Question: Call BaseAdapter In Fragment Close Application
Comment in line spinner.setAdapter(new Category_Adapter(getActivity(), categorylist));
Work

'''
public class FragmentNews extends Fragment {
ArrayList<Category> categorylist = new ArrayList<Category>();
@Override
public View onCreateView(final LayoutInflater inflater,
ViewGroup container, Bundle savedInstanceState) {
// TODO Auto-generated method stub
final View rootView = inflater.inflate(R.layout.fragment_news,
container, false);
Spinner spinner = (Spinner) rootView.findViewById(R.id.category);
new fechPosts().execute("");
return rootView;
}
class fechPosts extends AsyncTask<String, String, String> {
@Override
protected void onPreExecute() {
ringProgressDialog = new ProgressDialog(getActivity());
ringProgressDialog.setMessage("dr Hl rsl pym");
ringProgressDialog.setCancelable(true);
ringProgressDialog.show();
super.onPreExecute();
}
@Override
protected String doInBackground(String... params) {
String result = fetch(params[0]);
return result;
}
@Override
protected void onPostExecute(String result) {
super.onPostExecute(result);
Activity myActivity = getActivity();
spinner.setAdapter(new Category_Adapter(getActivity(), categorylist));
ringProgressDialog.dismiss();
}
}
public String fetch(String titel) {
// Create a new HttpClient and Post Header
HttpClient httpclient = new DefaultHttpClient();
HttpGet httppost = null;
httppost = new HttpGet(
"http://mynikan.ir/paliz/mobile/GetAllProduct.php");
String r = "ok";
String result = null;
InputStream inputStream = null;
try {
HttpResponse response = httpclient.execute(httppost);
HttpEntity entity = response.getEntity();
inputStream = response.getEntity().getContent();
BufferedReader reader = new BufferedReader(new InputStreamReader(
inputStream, "iso-8859-1"));
StringBuilder sb = new StringBuilder();
sb.append(reader.readLine() + "
");
String line = "";
while ((line = reader.readLine()) != null) {
sb.append(line + "
");
}
result = sb.toString();
JSONArray array = null;
try {
array = new JSONArray(result);
} catch (JSONException e) {
e.printStackTrace();
}
if (array.length() != 0) {
for (int i = 0; i < array.length(); i++) {
JSONObject json_data;
try {
json_data = array.getJSONObject(i);
Category obj = new Category();
obj.Image = json_data.getString("Product_Image");
obj.Title = json_data.getString("Price");
categorylist.add(obj);
} catch (JSONException e) {
e.printStackTrace();
}
}
} else {}
} catch (ClientProtocolException e) {
} catch (IOException e) {
}
return r;
}
'''
'''
public class Category_Adapter extends BaseAdapter {
public String[] items;
public LayoutInflater myinflater;
Context context;
static class ViewHolder
{
TextView text;
TextView price;
ImageView im;
}
public int[] picmenu;
ArrayList<Category> categorylist = new ArrayList<Category>();
public Category_Adapter(Context c, ArrayList<Category> pthemop) {
myinflater = LayoutInflater.from(c);
context = c;
categorylist = pthemop;
}
@Override
public int getCount() {
// TODO Auto-generated method stub
return categorylist.size();
}
@Override
public Object getItem(int position) {
// TODO Auto-generated method stub
return position;
}
@Override
public long getItemId(int position) {
// TODO Auto-generated method stub
return position;
}
@Override
public View getView(final int position, View convertView, ViewGroup parent)
{
final ViewHolder holder;
// /////
if (convertView == null) {
convertView = myinflater.inflate(R.layout.snipper_single, null);
holder = new ViewHolder();
holder.text = (TextView) convertView.findViewById(R.id.text);
holder.im = (ImageView) convertView.findViewById(R.id.image);
convertView.setTag(holder);
} else {
holder = (ViewHolder) convertView.getTag();
}
holder.text.setText(categorylist.get(position).Title);
Picasso.with(context).load(categorylist.get(position).Image)
.into(holder.im);
return convertView;
}}
'''
'''
public class Category {
String Title;
String Image;
'''
}
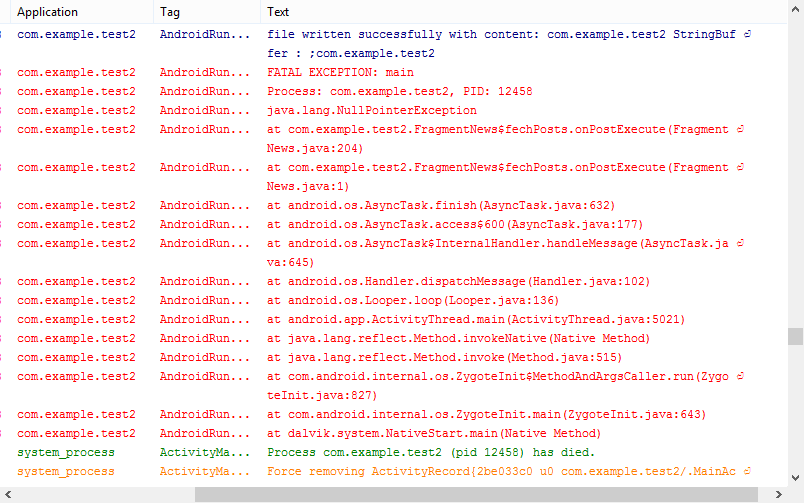
Answer: Here:
'''
spinner.setAdapter(new Category_Adapter(getActivity(), categorylist));
'''
line causing issue because 'spinner' object of Spinner is 'null'.
In 'onCreateView' method creating new object instead of initializing object which is using in 'spinner'.
Change 'onCreateView' method as:
'''
spinner = (Spinner) rootView.findViewById(R.id.category);
new fechPosts().execute("");
'''